Question: I want to change Value Numeric Format on point label in WebChartControl Series Template. For example, my value on the point is "20.<PHONE>", and I would set it as "20.10" . I tried to set numericOptions format = "Currency" and Precision="0". But I couldn't be successfull. Thats my code :
'''
<dxchartsui:WebChartControl ID="WebChartControl" runat="server" DataSourceID="ASPxPivotGrid" Height="300px" SeriesDataMember="Series" Width="900px" Visible="False">
<diagramserializable>
<cc2:XYDiagram>
<axisx title-text="Gun" visibleinpanesserializable="-1">
<range sidemarginsenabled="True" />
<numericoptions format="General" />
</axisx>
<axisy title-text="Deger" visibleinpanesserializable="-1">
<range sidemarginsenabled="True" />
<numericoptions Format="Currency" Precision="0" />
</axisy>
</cc2:XYDiagram>
</diagramserializable>
<fillstyle>
<OptionsSerializable>
<cc1:SolidFillOptions></cc1:SolidFillOptions>
</OptionsSerializable>
</fillstyle>
<legend maxhorizontalpercentage="30"></legend>
<seriestemplate argumentdatamember="Arguments" argumentscaletype="Qualitative" valuedatamembersserializable="Values">
<ViewSerializable>
<cc1:LineSeriesView><LineMarkerOptions Visible="True"></LineMarkerOptions></cc1:LineSeriesView>
</ViewSerializable>
<LabelSerializable>
<cc1:PointSeriesLabel LineVisible="True">
<fillstyle>
<optionsserializable><cc1:SolidFillOptions /></optionsserializable>
</fillstyle>
<pointoptionsserializable>
<cc1:PointOptions><ArgumentNumericOptions Format="Currency" Precision="1"></ArgumentNumericOptions><ValueNumericOptions Format="Currency" Precision="1"></ValueNumericOptions></cc1:PointOptions>
</pointoptionsserializable>
</cc1:PointSeriesLabel>
</LabelSerializable>
<LegendPointOptionsSerializable>
<cc1:PointOptions><ArgumentNumericOptions Format="Currency" Precision="1"></ArgumentNumericOptions><ValueNumericOptions Format="Currency" Precision="1"></ValueNumericOptions></cc1:PointOptions>
</LegendPointOptionsSerializable>
</seriestemplate>
<crosshairoptions>
<CommonLabelPositionSerializable>
<cc1:CrosshairMousePosition></cc1:CrosshairMousePosition>
</CommonLabelPositionSerializable>
</crosshairoptions>
<tooltipoptions>
<ToolTipPositionSerializable>
<cc1:ToolTipMousePosition></cc1:ToolTipMousePosition>
</ToolTipPositionSerializable>
</tooltipoptions>
</dxchartsui:WebChartControl>
'''
There is screenshot below link:

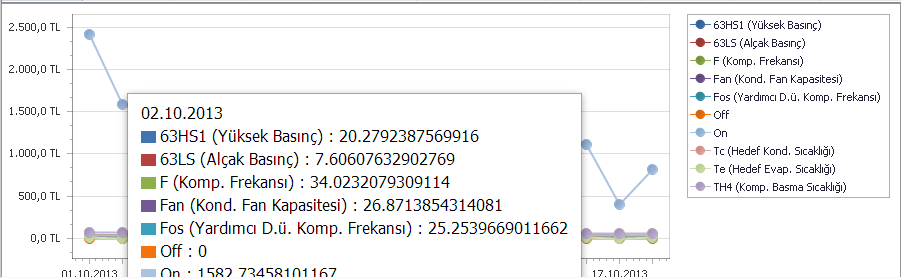
Answer: Add attribute into tag